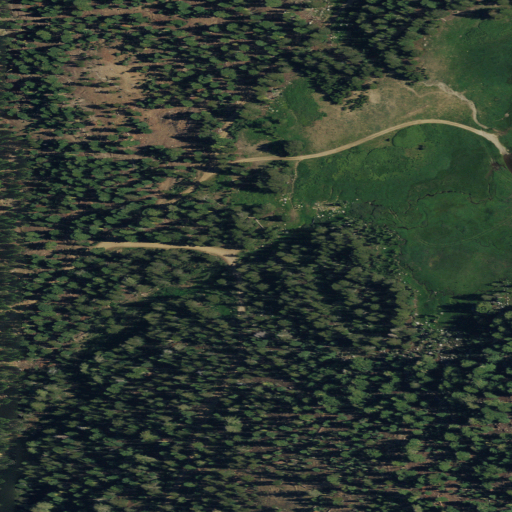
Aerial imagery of valley in California named Bear Valley containing evergreen forest, shrub, herbaceous wetlands, and woody wetlands